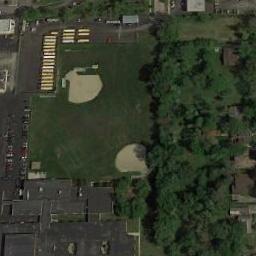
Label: baseball_diamond